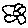
Label: flower